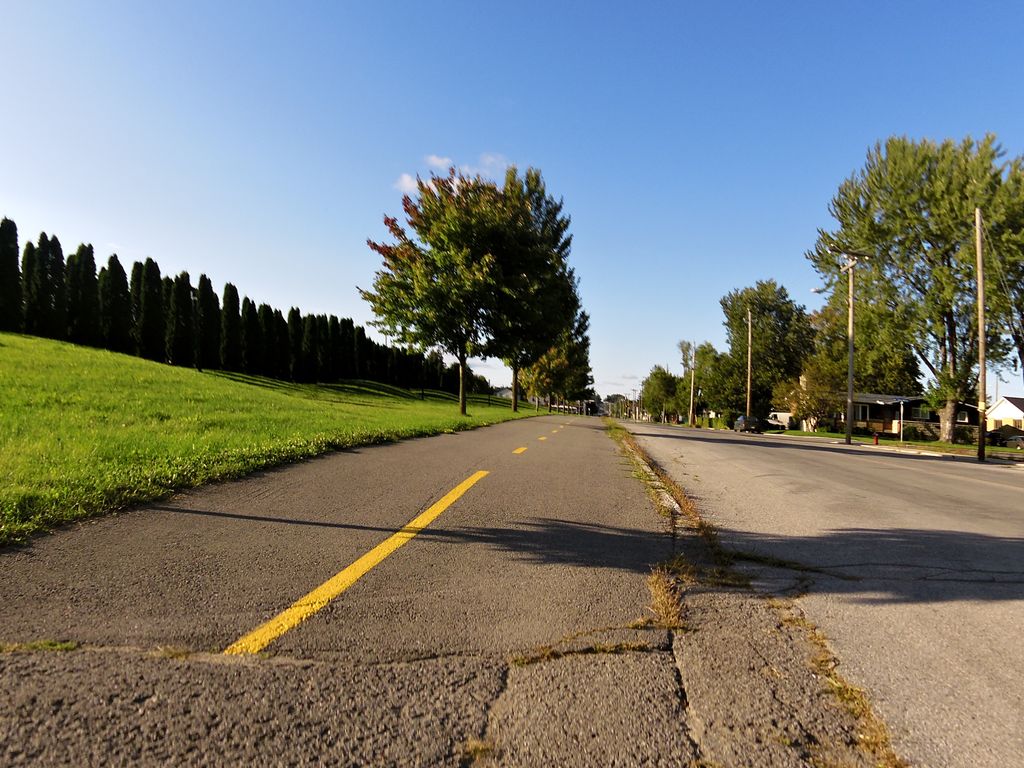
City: ottawa-gatineau